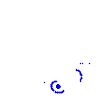
Particle: pion